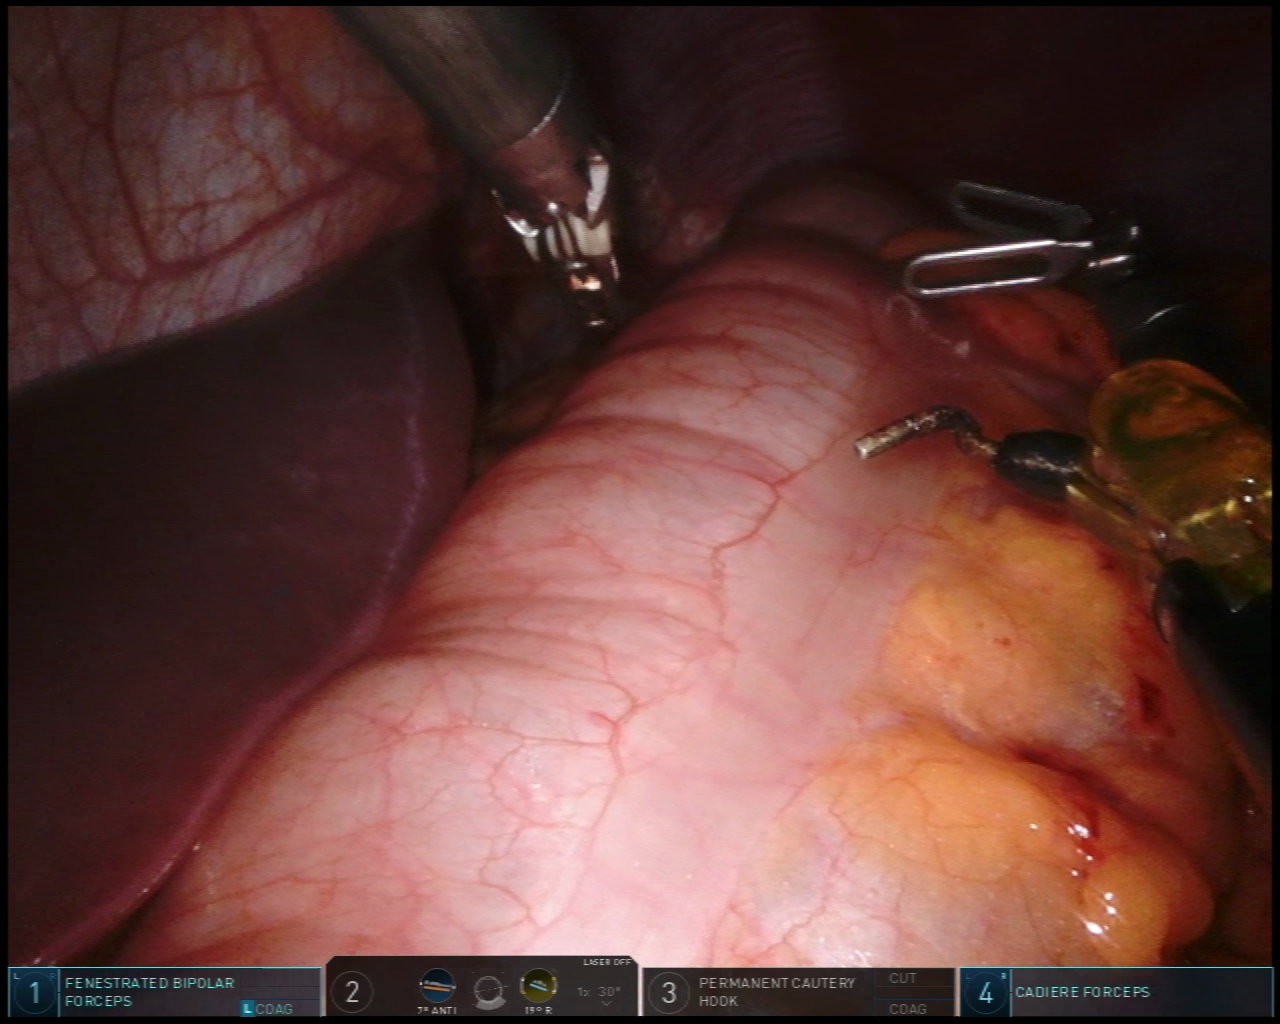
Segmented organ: liver
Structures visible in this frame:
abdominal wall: yes
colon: yes
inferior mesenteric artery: no
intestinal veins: no
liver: yes
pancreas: no
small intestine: no
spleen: no
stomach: no
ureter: no
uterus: no
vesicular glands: no